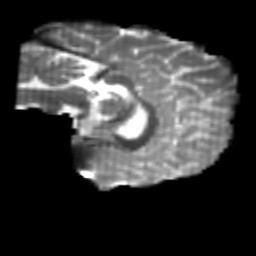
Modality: T2w
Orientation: sagittal
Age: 26
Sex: female
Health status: healthy
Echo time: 0.074 s